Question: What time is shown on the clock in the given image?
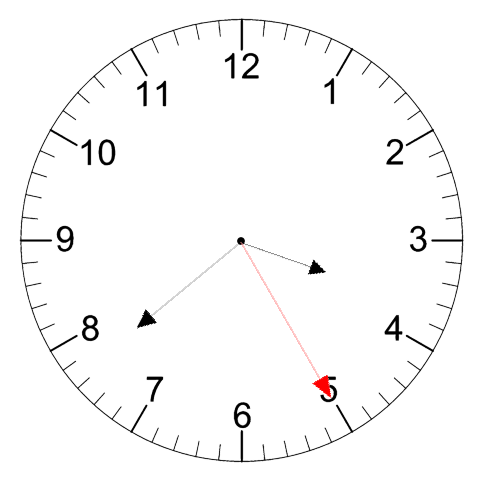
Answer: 03:38:25